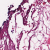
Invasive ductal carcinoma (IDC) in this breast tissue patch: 0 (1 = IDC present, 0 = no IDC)